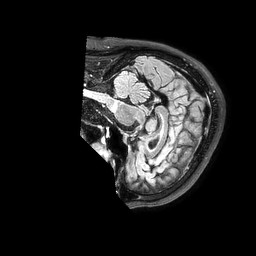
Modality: FLAIR
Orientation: sagittal
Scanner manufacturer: philips
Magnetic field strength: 3 T
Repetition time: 4.8 s
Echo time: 0.34 s